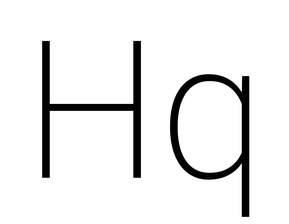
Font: Roboto_ExtraLight